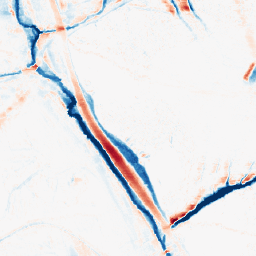
Category: morphological
Decomposition family: morphological_ellipse
Decomposition parameters: operation: average
width: 10
height: 20
Upsampling method: area
Upsampling parameters: scale: 2
Upsampling scale: 2